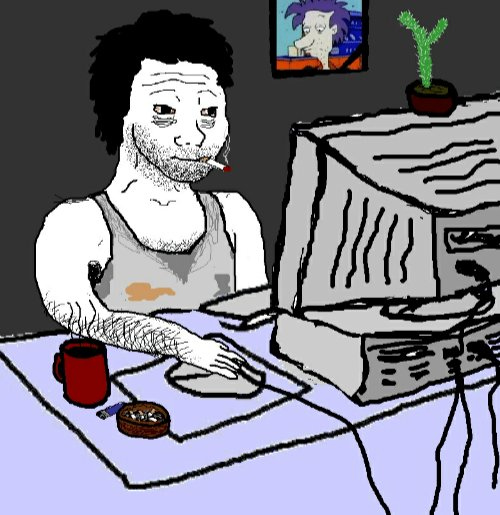
Label: 5_Wojak_with_Background